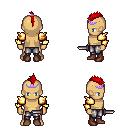
a pixel art fantasy rpg character, male body template, human, tanned skin, gold arm armor, metal pants, red mohawk hairstyle, purple tiara, brown shoes, dagger, four views (front, back, left, right), 2x2 character sprite sheet, small pixel art, hard edges, no anti-aliasing